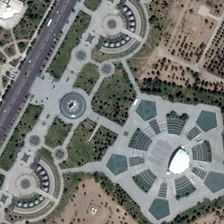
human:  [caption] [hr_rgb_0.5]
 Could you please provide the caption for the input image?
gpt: some sparse green trees are around a square near a road .

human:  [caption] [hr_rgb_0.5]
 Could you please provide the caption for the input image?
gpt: some sparse green trees are around a square near a road .

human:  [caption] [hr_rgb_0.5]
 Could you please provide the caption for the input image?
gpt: some sparse green trees are around a square near a road .

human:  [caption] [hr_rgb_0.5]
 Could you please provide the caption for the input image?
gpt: some sparse green trees are around a square near a road .

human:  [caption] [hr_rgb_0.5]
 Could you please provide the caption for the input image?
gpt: some sparse green trees are around a square near a road .